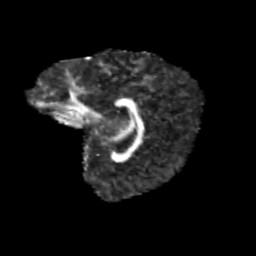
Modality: FA
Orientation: sagittal
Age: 11
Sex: female
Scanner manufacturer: siemens
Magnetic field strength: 3 T
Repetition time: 3.8 s
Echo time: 0.07 s